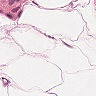
Metastatic tissue present: no